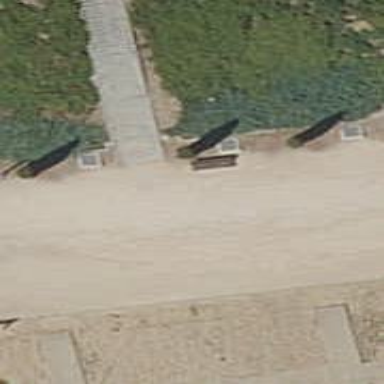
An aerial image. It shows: Paved steps.